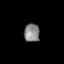
Tissue: lung
Cell type: Endothelial cells
Senescence score: 0.669
Nuclear area (px): 273
Mean DAPI intensity: 136.308